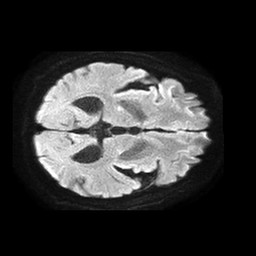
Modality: TRACE
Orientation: axial
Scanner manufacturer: philips
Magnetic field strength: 1.5 T
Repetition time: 4.6 s
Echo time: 0.08631 s